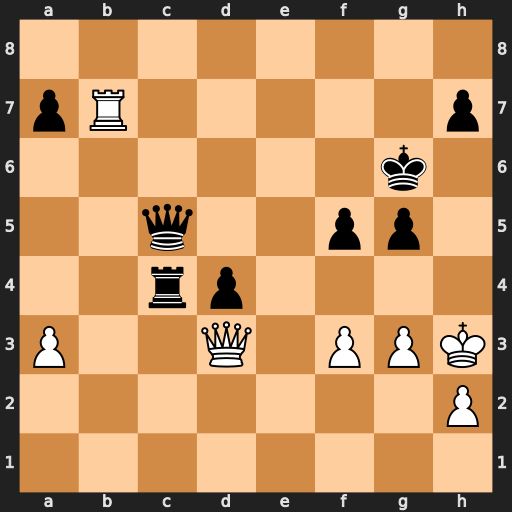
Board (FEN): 8/pR5p/6k1/2q2pp1/2rp4/P2Q1PPK/7P/8
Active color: w
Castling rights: -
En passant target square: -
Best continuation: Qe2 Qc8 Qe7 Qxb7 Qxb7